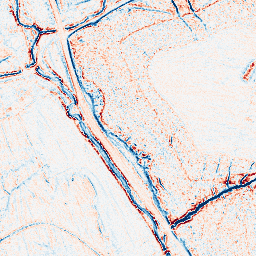
Category: edge_preserving
Decomposition family: anisotropic_diffusion
Decomposition parameters: iterations: 5
kappa: 10
gamma: 0.2
Upsampling method: regularized
Upsampling parameters: scale: 4
lambda_reg: 0.01
Upsampling scale: 4